Field crop: maize
Growth stage: 2
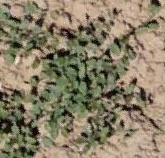
Species: convolvulus